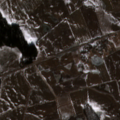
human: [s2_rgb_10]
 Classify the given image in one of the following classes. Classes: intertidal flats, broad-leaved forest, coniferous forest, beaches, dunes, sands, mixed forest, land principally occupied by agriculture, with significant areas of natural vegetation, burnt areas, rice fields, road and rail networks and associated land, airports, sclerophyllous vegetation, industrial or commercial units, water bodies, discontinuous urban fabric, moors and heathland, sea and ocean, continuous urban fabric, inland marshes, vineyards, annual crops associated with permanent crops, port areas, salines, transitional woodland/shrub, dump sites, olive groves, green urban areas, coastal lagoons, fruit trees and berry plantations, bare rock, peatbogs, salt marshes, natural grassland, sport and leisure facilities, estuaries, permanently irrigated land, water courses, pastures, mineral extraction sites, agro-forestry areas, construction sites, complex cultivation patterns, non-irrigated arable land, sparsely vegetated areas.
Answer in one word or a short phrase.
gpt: non-irrigated arable land, mixed forest